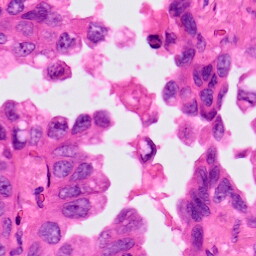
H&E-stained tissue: Lung